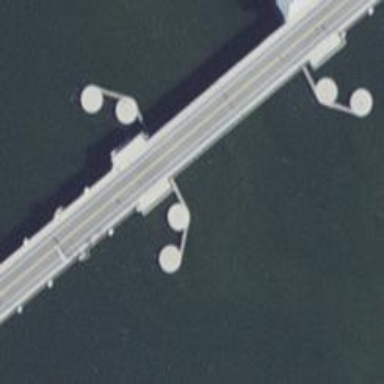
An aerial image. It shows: Movable bascule bridge over footway road.